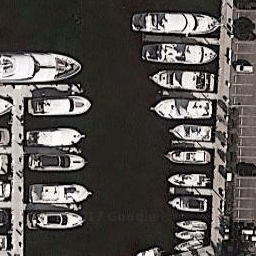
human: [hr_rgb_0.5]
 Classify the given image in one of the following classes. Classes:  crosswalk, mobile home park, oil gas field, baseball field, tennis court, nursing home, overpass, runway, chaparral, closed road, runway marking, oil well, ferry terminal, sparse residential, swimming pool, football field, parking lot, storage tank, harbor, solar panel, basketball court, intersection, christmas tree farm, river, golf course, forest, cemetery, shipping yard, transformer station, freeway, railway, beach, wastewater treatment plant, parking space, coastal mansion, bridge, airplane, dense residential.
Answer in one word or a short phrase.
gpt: harbor